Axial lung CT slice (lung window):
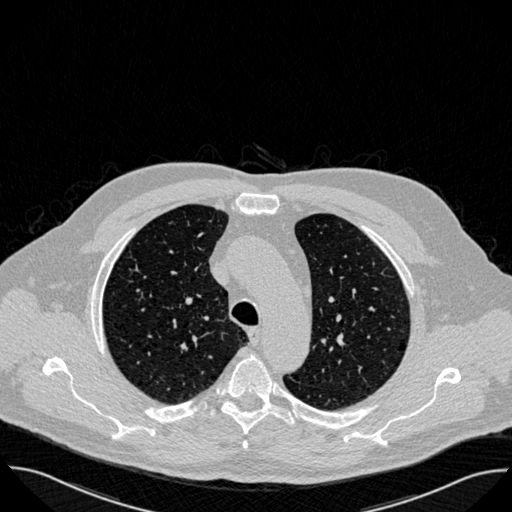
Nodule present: no